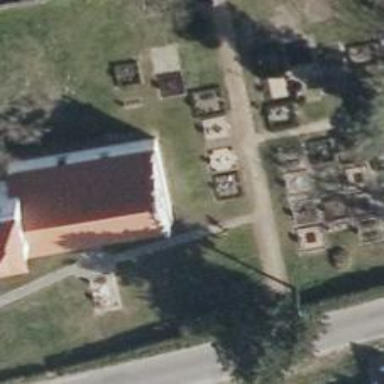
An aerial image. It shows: Cemetery.